Aerial crown-view tile of a tropical tree (Barro Colorado Island, Panama), acquired 20241014:
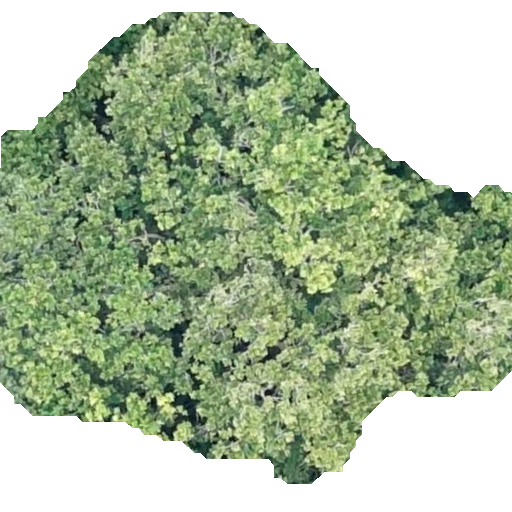
Species: Anacardium excelsum
GBIF accepted scientific name: Anacardium excelsum
Crown area: 296.804 m²